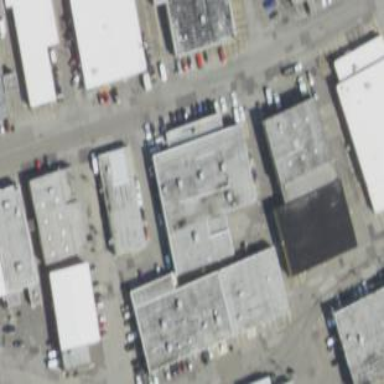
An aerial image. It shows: Commercial building.